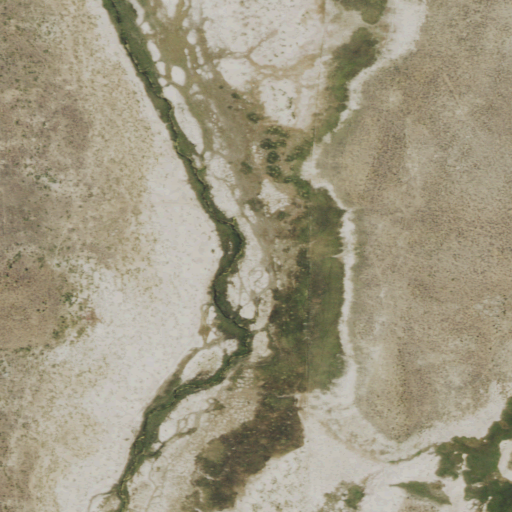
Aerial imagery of depression(s) in Wyoming named Soap Hole Basin containing shrub, barren land, woody wetlands, and pasture